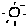
Label: sun